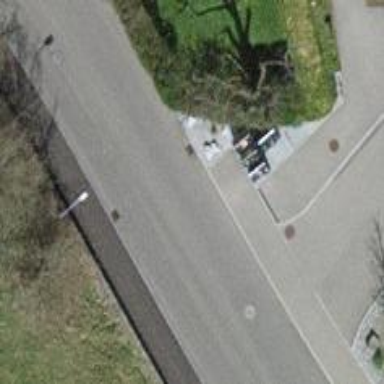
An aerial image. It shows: Sidewalk along the footway.